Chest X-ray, AP view. Patient: 21 years old, sex M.
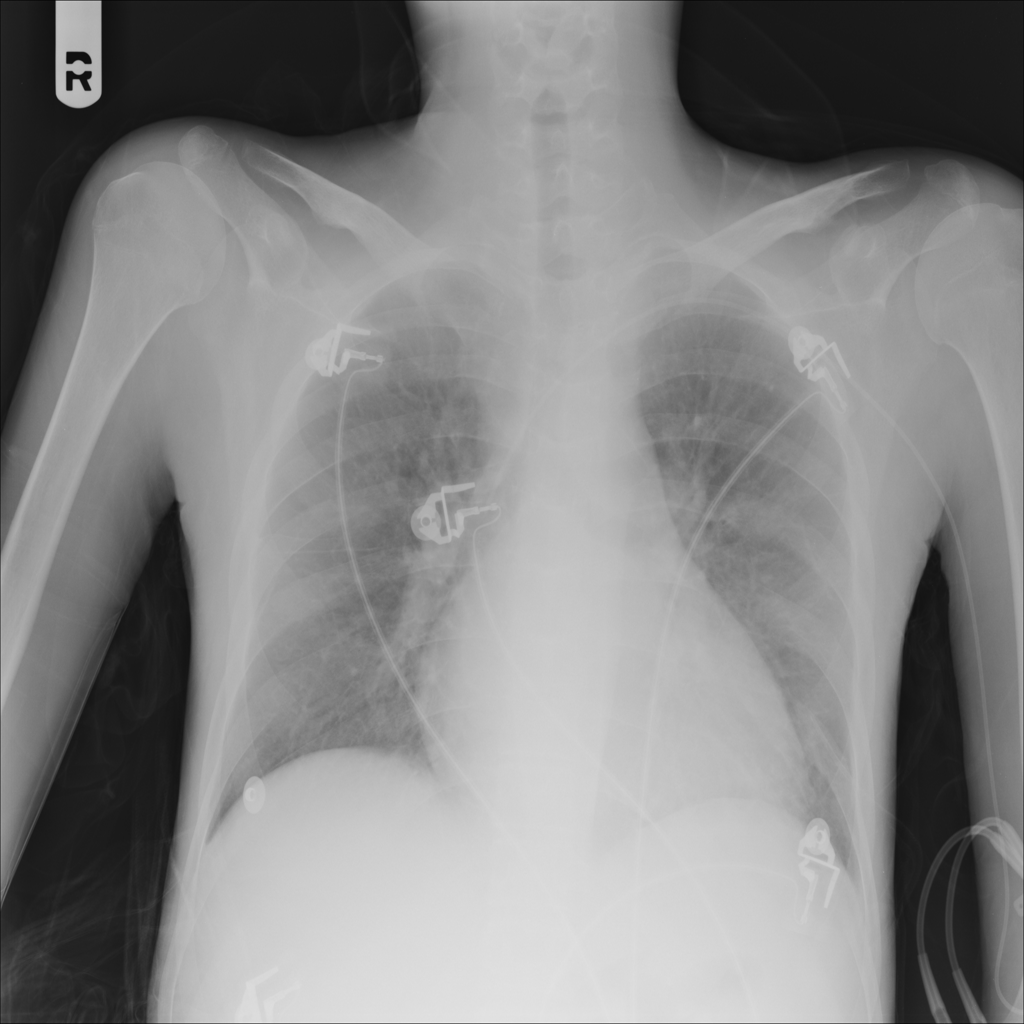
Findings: Cardiomegaly